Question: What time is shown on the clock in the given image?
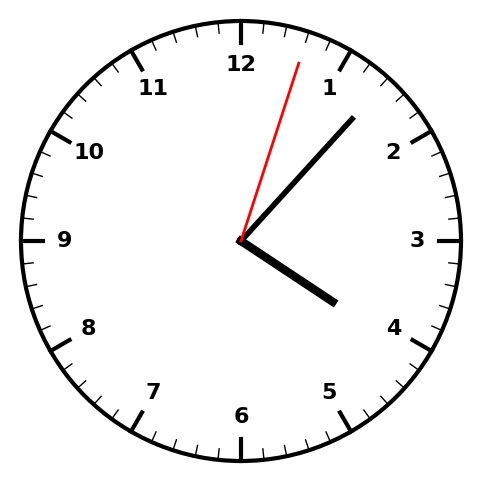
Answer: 04:07:03